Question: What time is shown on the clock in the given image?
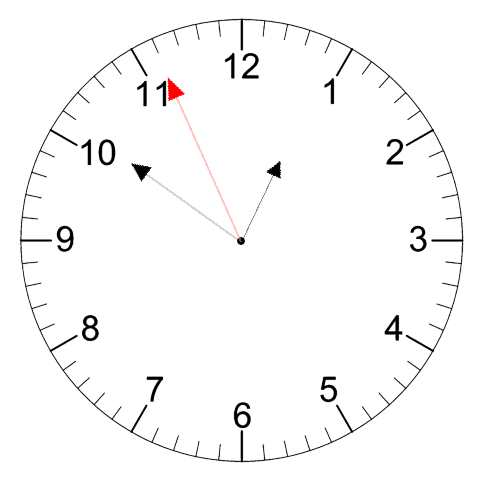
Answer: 12:50:56